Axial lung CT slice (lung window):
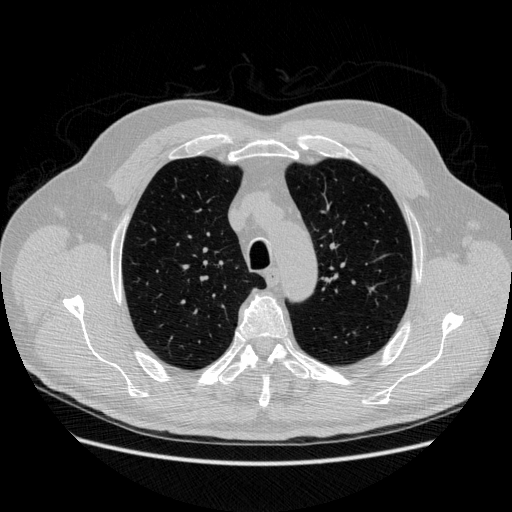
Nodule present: no